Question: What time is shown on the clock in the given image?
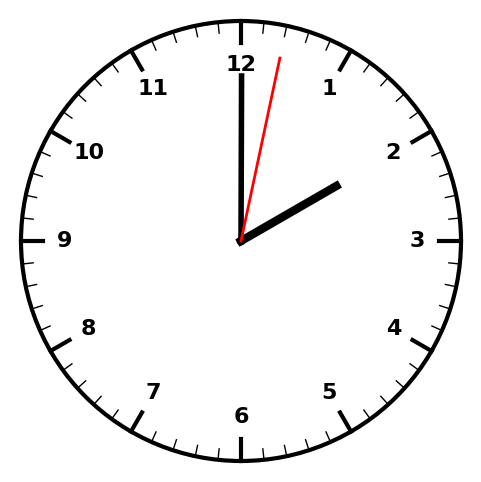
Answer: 02:00:02